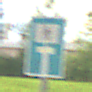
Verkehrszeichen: SackgasseFussgaengerDurchlaessig
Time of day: Midday
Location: Outdoor (RoadRail)
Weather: PartlyCloudy
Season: NotSpecified
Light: Natural